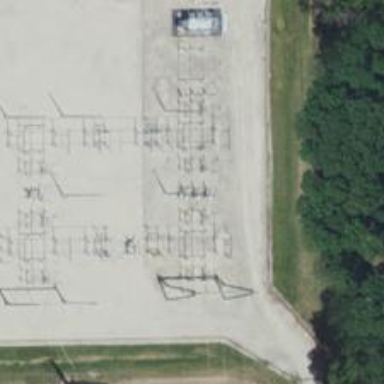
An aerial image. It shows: Switch for power supply.